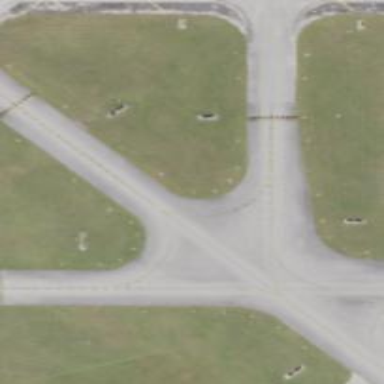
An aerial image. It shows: View of taxiway at the airport.